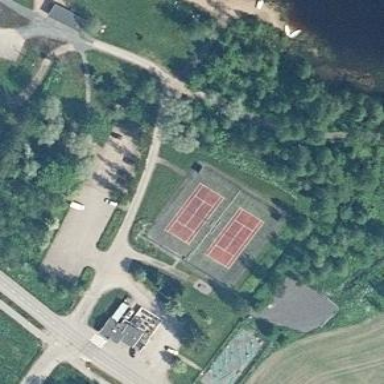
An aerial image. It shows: Tennis court on pitch.